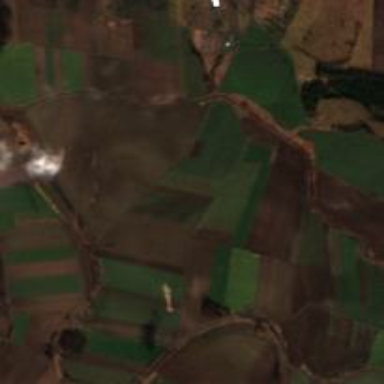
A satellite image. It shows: View of farmland.